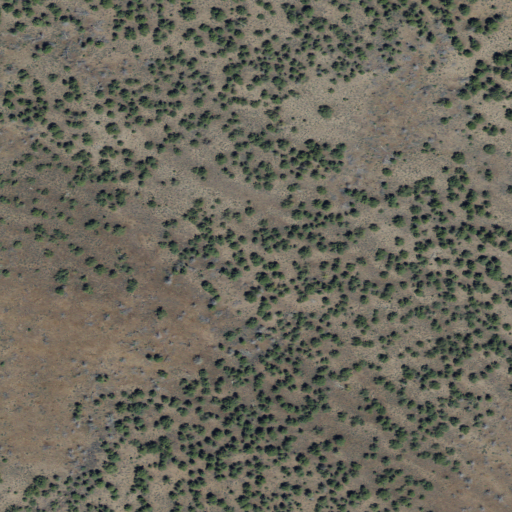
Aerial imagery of mountain in Oregon named Gerry Mountain containing shrub and evergreen forest